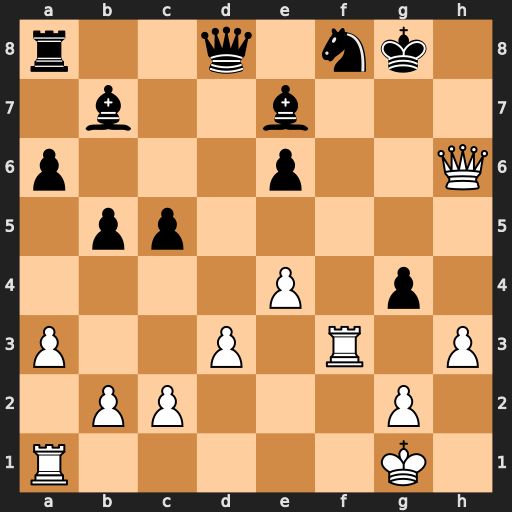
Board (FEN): r2q1nk1/1b2b3/p3p2Q/1pp5/4P1p1/P2P1R1P/1PP3P1/R5K1
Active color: w
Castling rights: -
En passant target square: -
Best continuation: Rf4 Qd4+ Kh1 Bd6 Rxg4+ Kf7 Rf1+